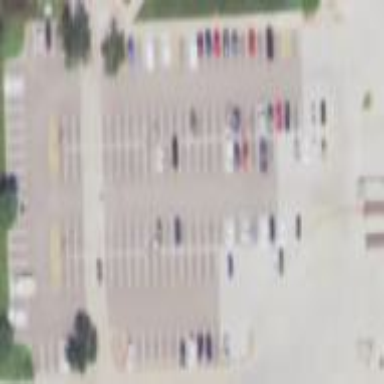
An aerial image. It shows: Parking area with surface.